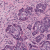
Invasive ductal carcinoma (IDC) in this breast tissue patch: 1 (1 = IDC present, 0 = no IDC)